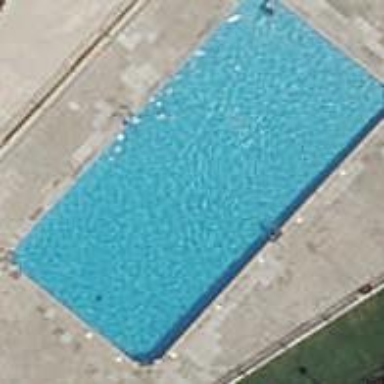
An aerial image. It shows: Outdoor swimming pool located on leisure land.